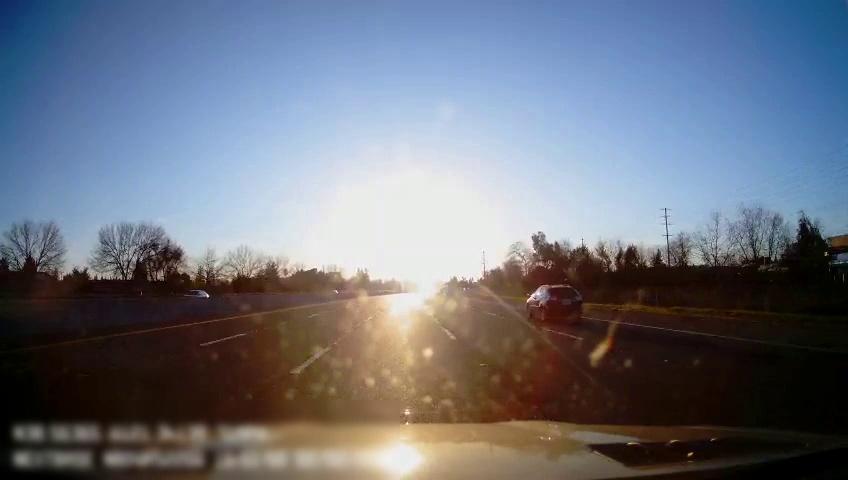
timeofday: Day
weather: Sunny
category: Drivable Space
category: Vehicles | Car
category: Vehicles | SUV
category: Lanes | Alternate Lane
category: Lanes | Alternate Lane
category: Lanes | Current Lane
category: Lanes | Current Lane
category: Lanes | Alternate Lane
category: Lanes | Alternate Lane